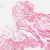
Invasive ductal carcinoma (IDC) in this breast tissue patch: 0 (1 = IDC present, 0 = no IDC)